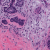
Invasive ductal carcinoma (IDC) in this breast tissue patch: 1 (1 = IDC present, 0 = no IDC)